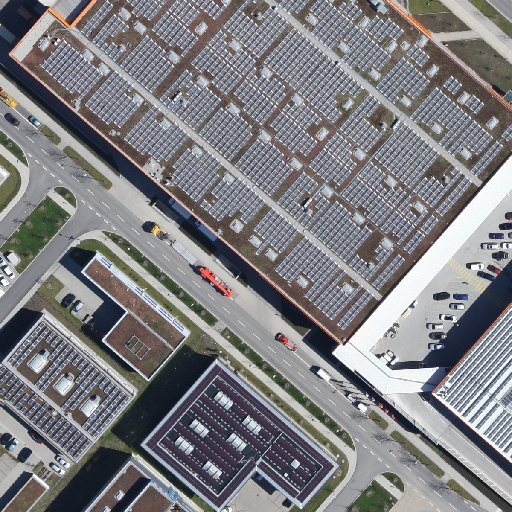
Referring expression: light-duty vehicle in the parking area